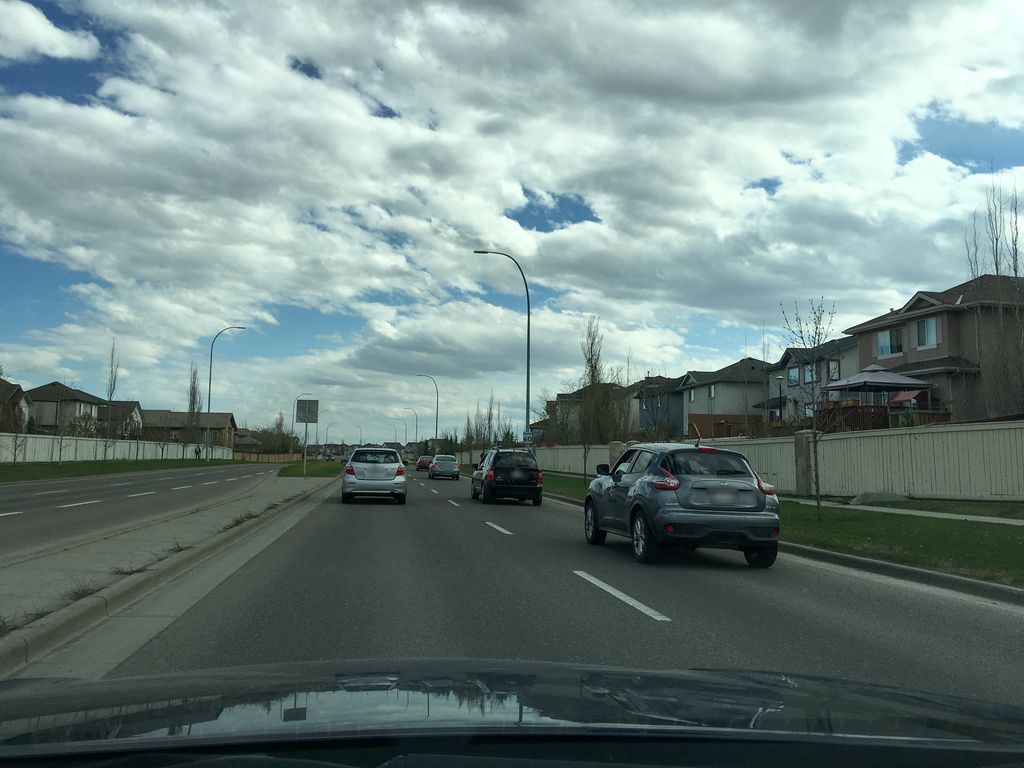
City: calgary